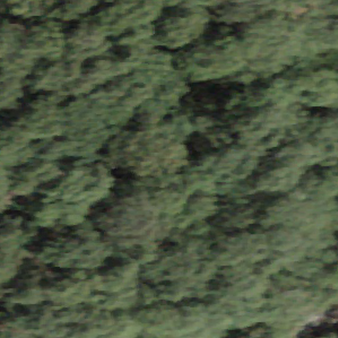
Label: other